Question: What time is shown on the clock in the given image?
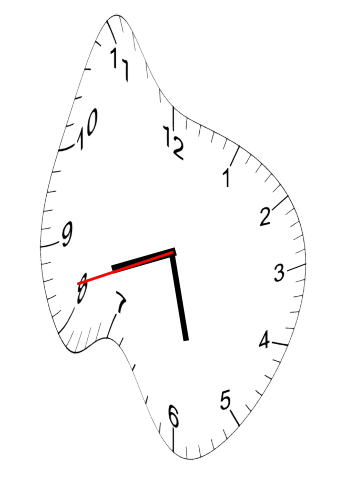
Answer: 08:27:42